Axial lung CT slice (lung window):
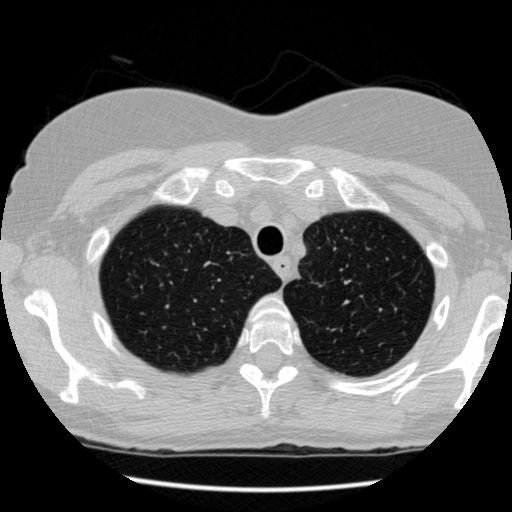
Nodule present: no